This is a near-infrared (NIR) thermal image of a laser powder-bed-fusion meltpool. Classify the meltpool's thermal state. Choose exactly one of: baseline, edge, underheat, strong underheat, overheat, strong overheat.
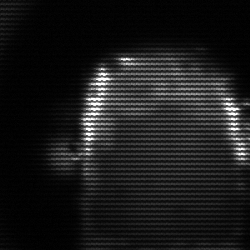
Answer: baseline